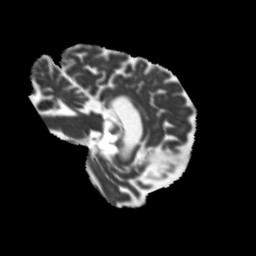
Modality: MD
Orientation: sagittal
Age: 66
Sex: female
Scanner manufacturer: siemens
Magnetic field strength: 3 T
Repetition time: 5.25 s
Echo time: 0.08 s